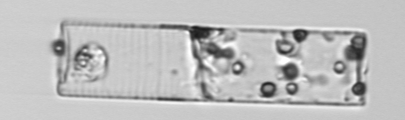
Label: Guinardia_flaccida